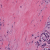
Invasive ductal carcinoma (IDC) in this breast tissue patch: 1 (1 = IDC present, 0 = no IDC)